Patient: sex M, age 67
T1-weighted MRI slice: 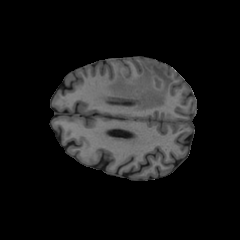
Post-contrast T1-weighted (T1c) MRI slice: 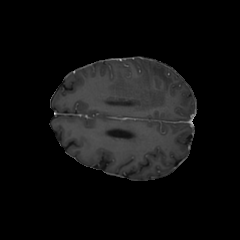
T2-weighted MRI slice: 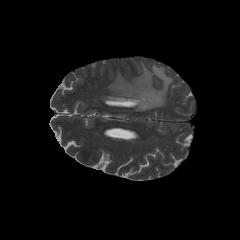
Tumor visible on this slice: yes
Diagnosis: Glioblastoma, IDH-wildtype
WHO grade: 4